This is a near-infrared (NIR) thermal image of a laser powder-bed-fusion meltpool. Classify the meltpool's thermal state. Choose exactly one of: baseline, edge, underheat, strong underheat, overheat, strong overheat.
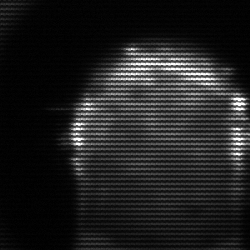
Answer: baseline